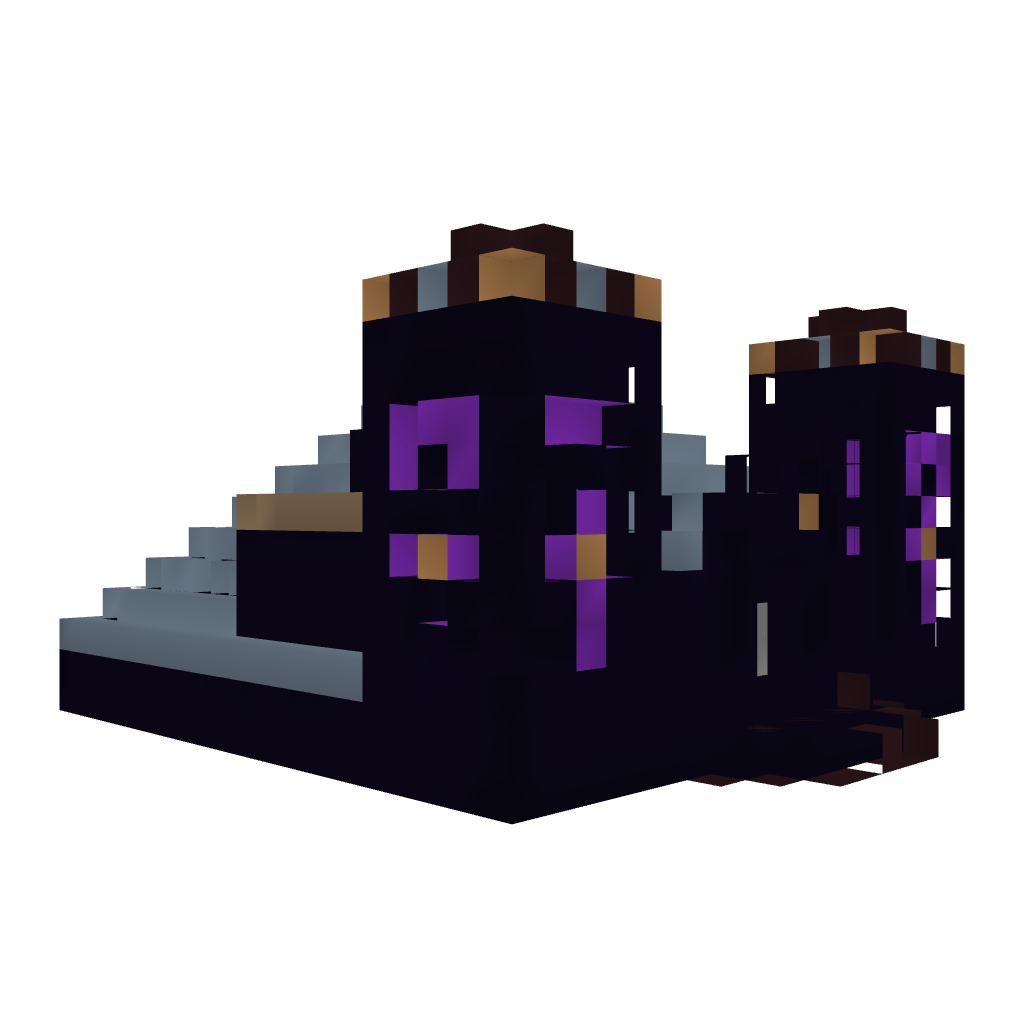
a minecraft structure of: Crypt House